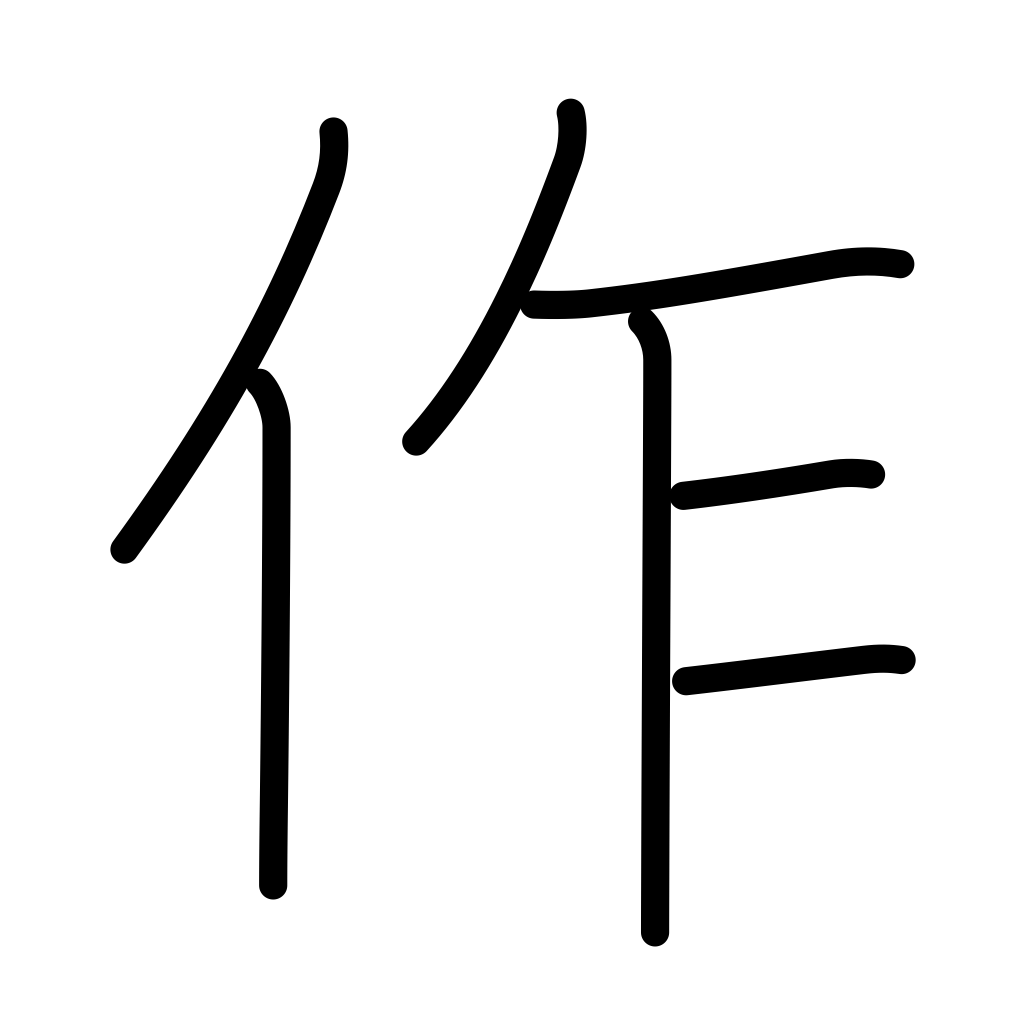
Meaning: make, production, prepare, build